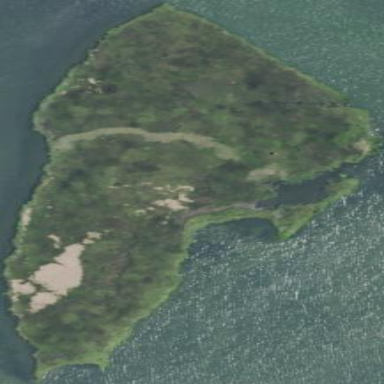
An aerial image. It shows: Islet along the natural coastline.